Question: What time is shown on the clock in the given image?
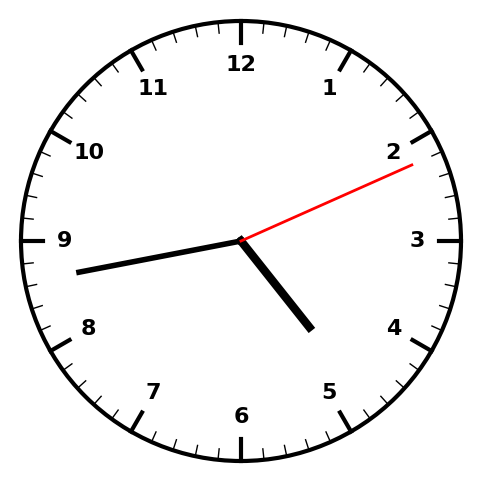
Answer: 04:43:11